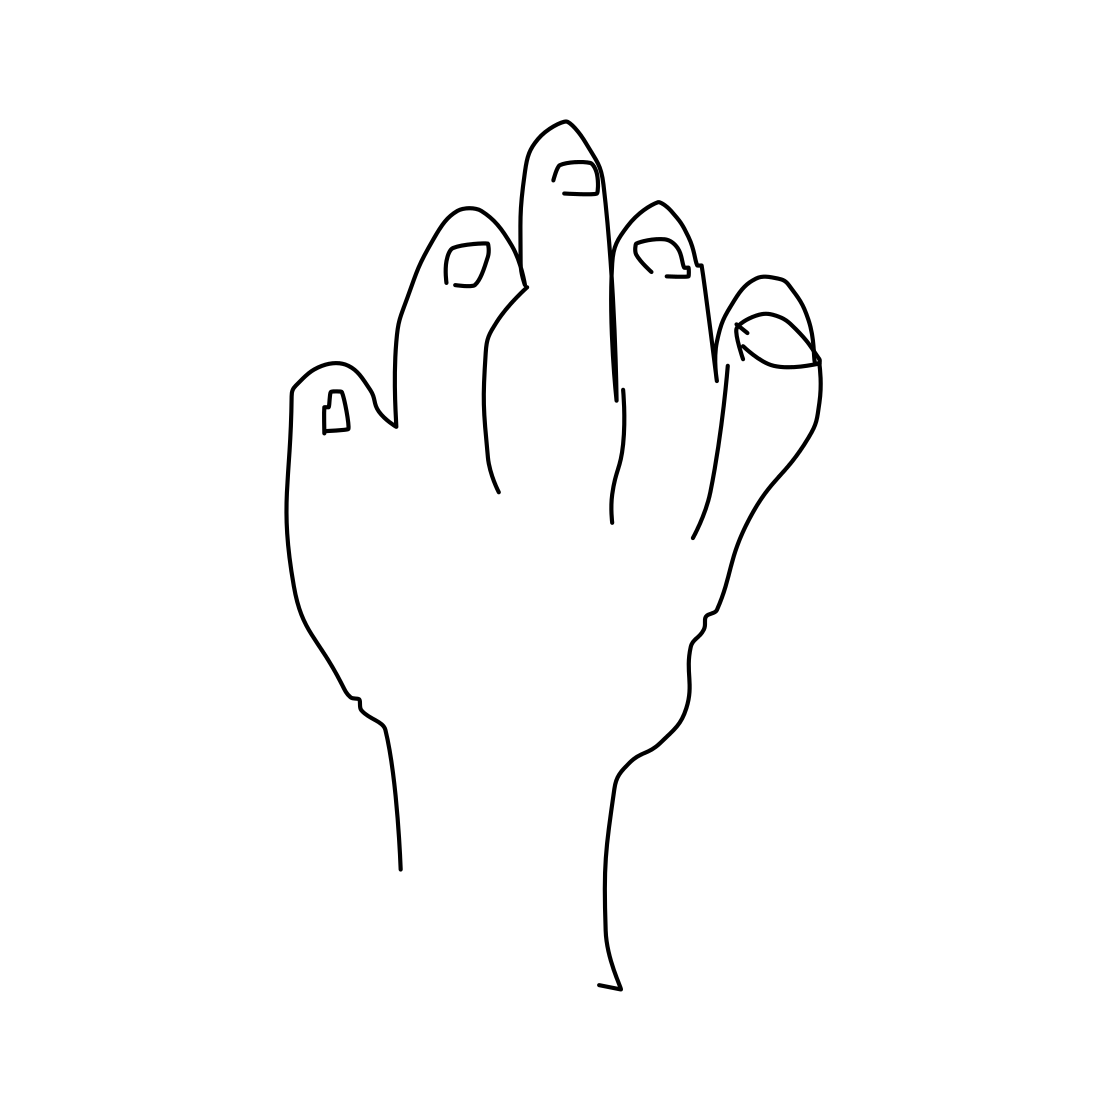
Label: hand